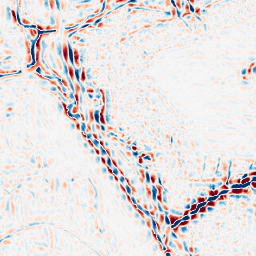
Category: wavelet
Decomposition family: wavelet_biorthogonal
Decomposition parameters: wavelet: bior4.4
level: 3
Upsampling method: linear_exact
Upsampling parameters: scale: 4
Upsampling scale: 4